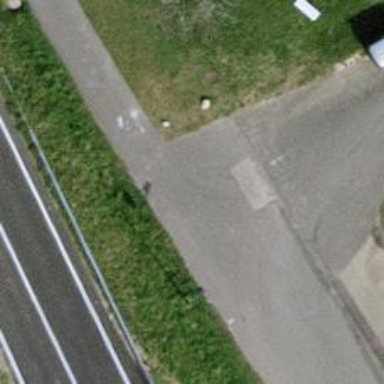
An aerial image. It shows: Bus stop with platform for public transport.